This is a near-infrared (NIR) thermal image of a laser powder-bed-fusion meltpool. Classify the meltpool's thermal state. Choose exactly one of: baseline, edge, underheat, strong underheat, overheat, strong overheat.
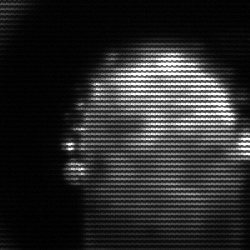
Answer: baseline